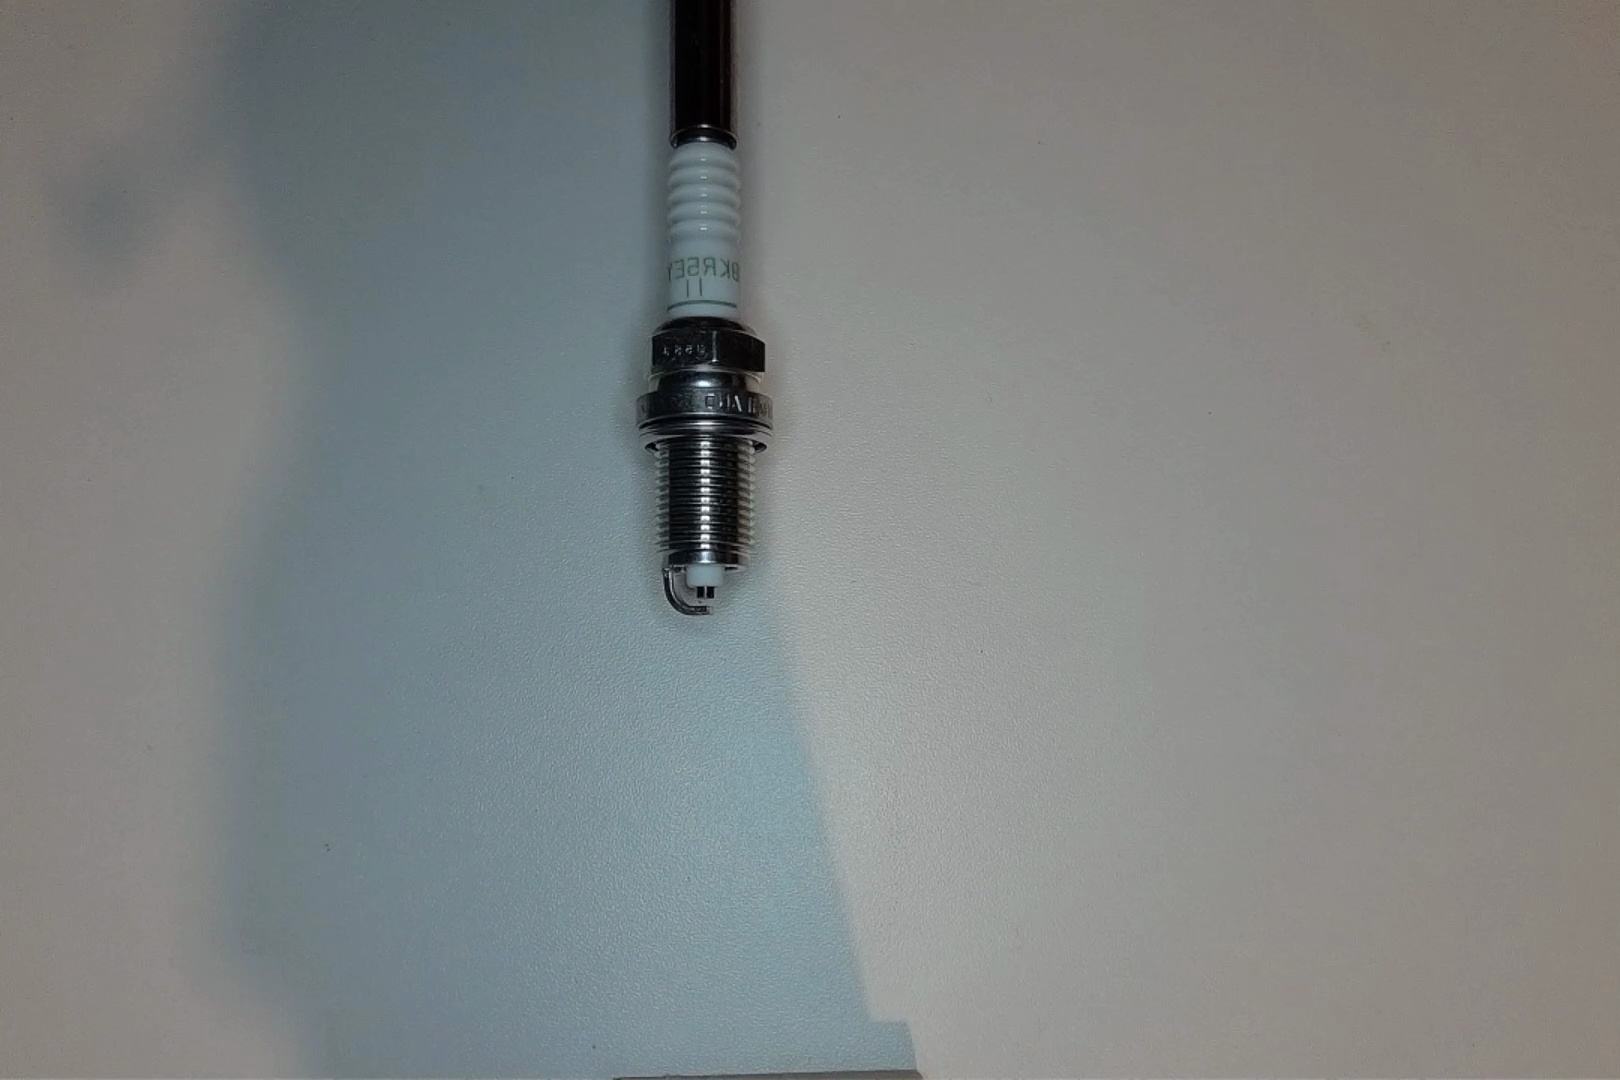
Label: no anomaly